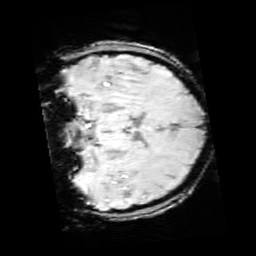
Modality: SWI
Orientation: coronal
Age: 11
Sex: female
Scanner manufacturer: siemens
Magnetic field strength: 3 T
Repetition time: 0.027 s
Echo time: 0.02 s